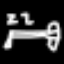
Label: bed